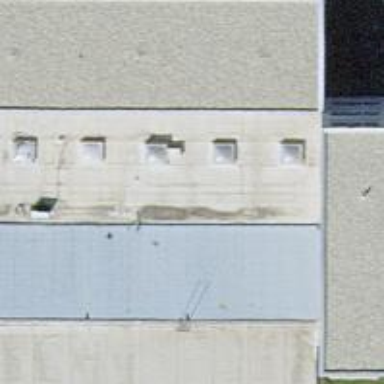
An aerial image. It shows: Office building.